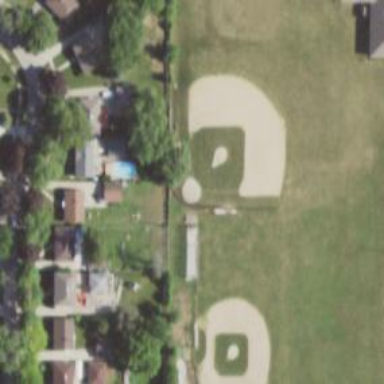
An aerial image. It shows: Baseball pitch for leisure land activities.